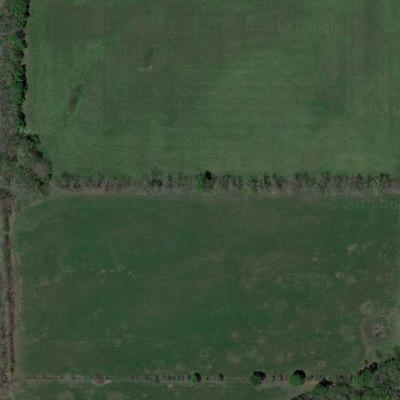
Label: Grass